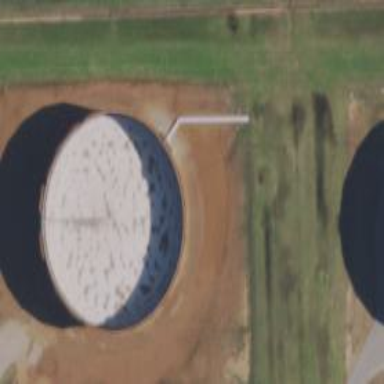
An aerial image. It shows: Storage tank which is man-made and housed in building.